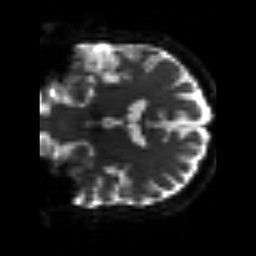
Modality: sbref
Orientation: coronal
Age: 63
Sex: male
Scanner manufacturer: siemens
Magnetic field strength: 3 T
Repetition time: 3.2 s
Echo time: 0.081 s